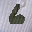
Label: 6